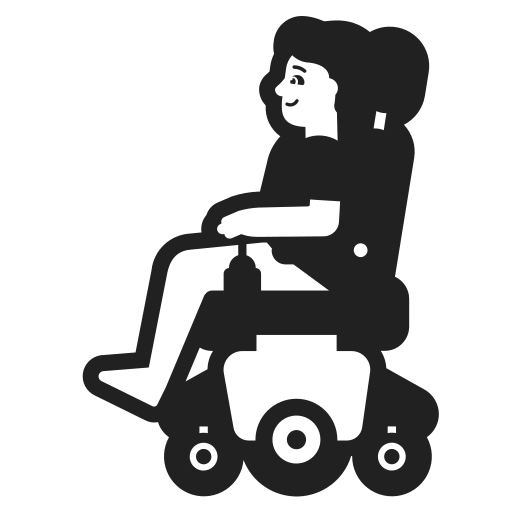
person in motorized wheelchair high contrast default